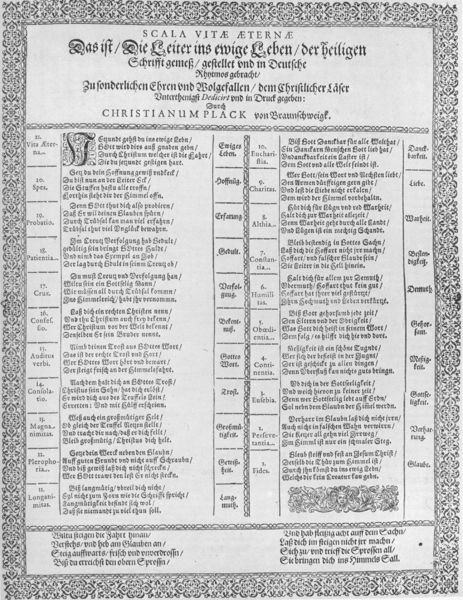
Titel: SCALA VITAE AETERNAE Das ist/ Die Leiter ins ewige Leben
Künstler: Christian Plack
Standort: Wolfenbüttel
Institution: Herzog August Bibliothek
Schlagwörter: weiß, grau, schwarz, hochformat, muster, ornament, rahmen, felder, blatt, schrift, spalten, rand, leiter, tafel, floral, ornamente, verzierung, deutsch, buch, druck, schwarz-weiß, stich, titel, seite, text, zeitung, buchstabe, buchstaben, initiale, überschrift, buchdruck, buchseite, leben, christlich, heilige, zeilen, register, gedruckt, altdeutsch, wort, heilige schrift, tabelle, anschlag, lebenslauf, latein, wörter, religion, inhalt, majuskel, chronik, liste, verzeichnis, ballade, beswchreibung, graphik, illiustration, mittelalter, religiös, urkunde, heiligen, christian, faktur, scala, plack, vitae, aeternae, christianum, rolleseite